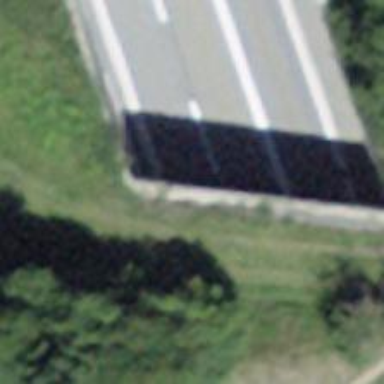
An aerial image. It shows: Primary highway with asphalt surface passing through tunnel.